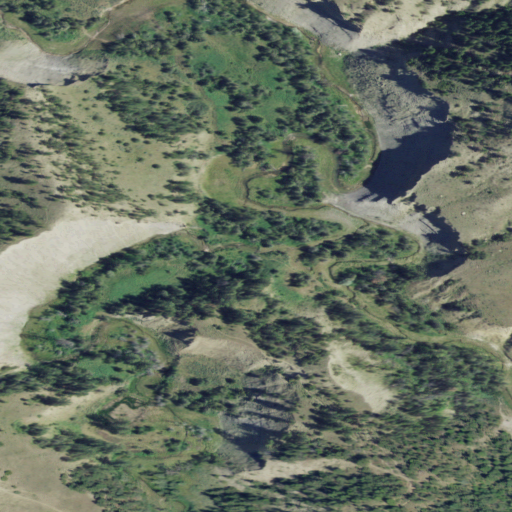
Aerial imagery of valley in Montana named Hamilton Coulee containing shrub, evergreen forest, woody wetlands, and grassland